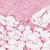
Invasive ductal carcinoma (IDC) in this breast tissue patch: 0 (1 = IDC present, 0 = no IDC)